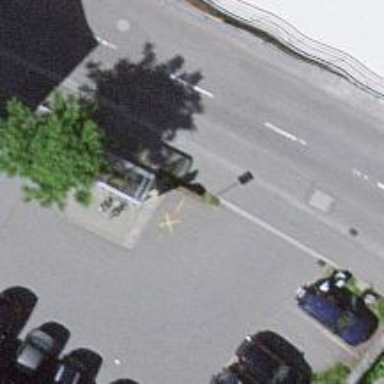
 serving as platform for public transportation."